Question: I added an additional commit to an existing pull request of mine on GitHub, like so:

And now I regret it. Will a 'git push origin master --force' on my fork after resetting 'HEAD'
remove this commit from the pull request?
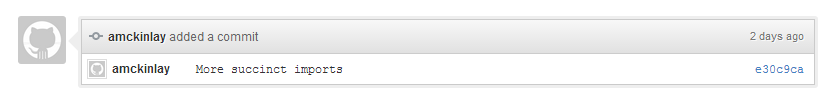
Answer: Yes, force pushes to a branch which has a pull request on it will update the pull request. (I merged some commits on a pull request of mine using this method.) Standard warnings about force pushes (especially when working with others who might have puled) apply. (Note: this is a good reason to do pull requests on a branch dedicated to that pull request!)